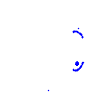
Particle: proton